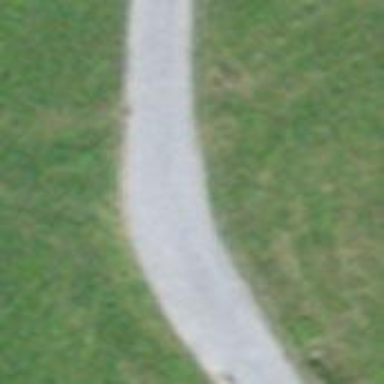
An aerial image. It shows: Track with grade 1 quality.